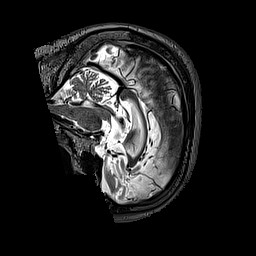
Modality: T2w
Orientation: sagittal
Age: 58
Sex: male
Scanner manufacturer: siemens
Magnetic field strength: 3 T
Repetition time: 3.2 s
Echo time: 0.567 s